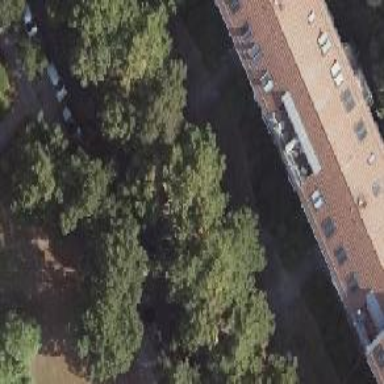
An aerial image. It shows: Avenue lined with broadleaved deciduous trees.